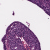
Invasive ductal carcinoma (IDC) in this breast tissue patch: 0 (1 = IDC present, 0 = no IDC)